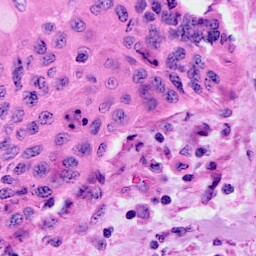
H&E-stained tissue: Cervix